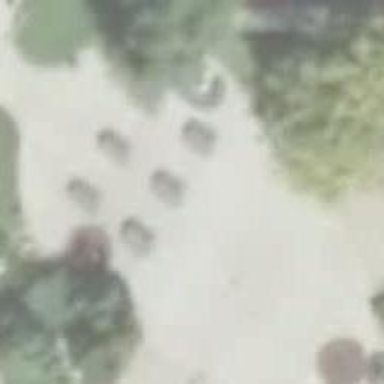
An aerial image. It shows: Picnic table located in leisure land area.